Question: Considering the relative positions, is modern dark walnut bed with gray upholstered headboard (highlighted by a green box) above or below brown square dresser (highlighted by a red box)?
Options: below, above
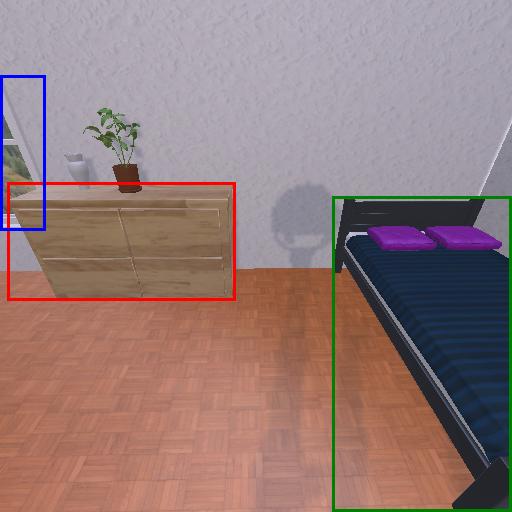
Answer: below